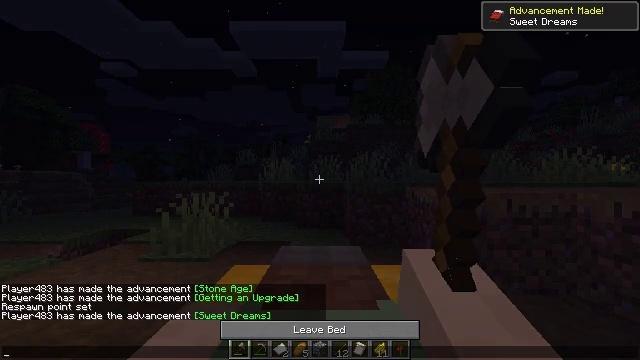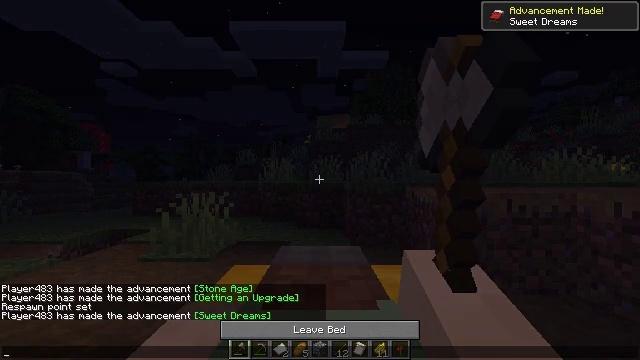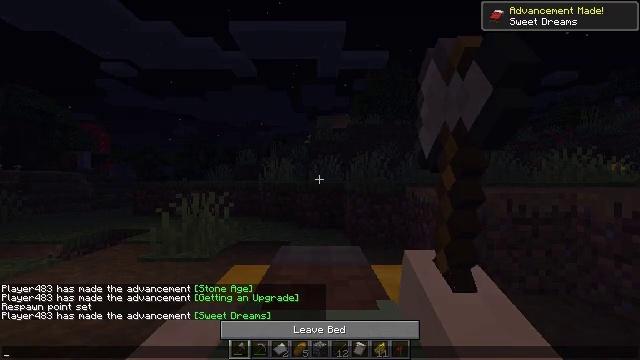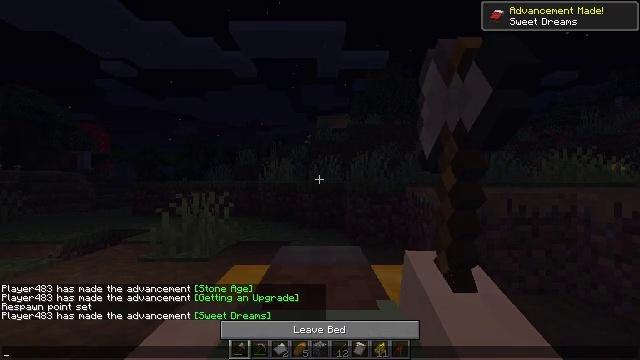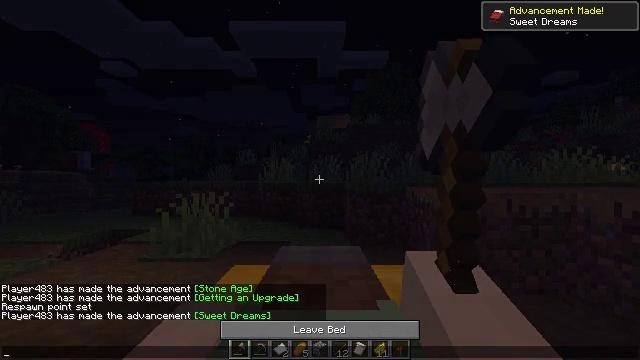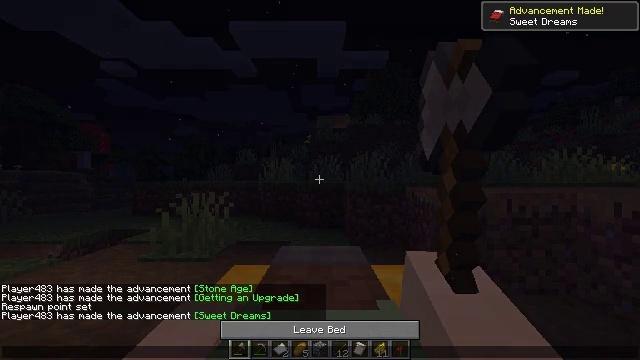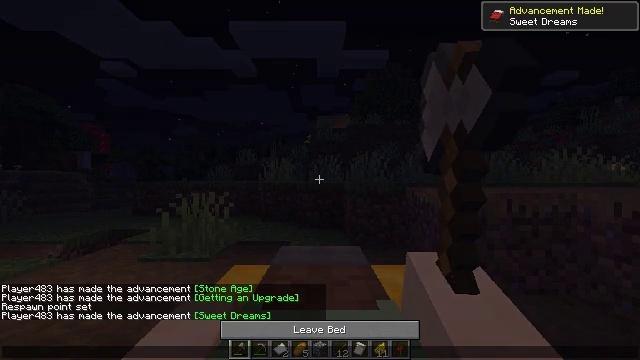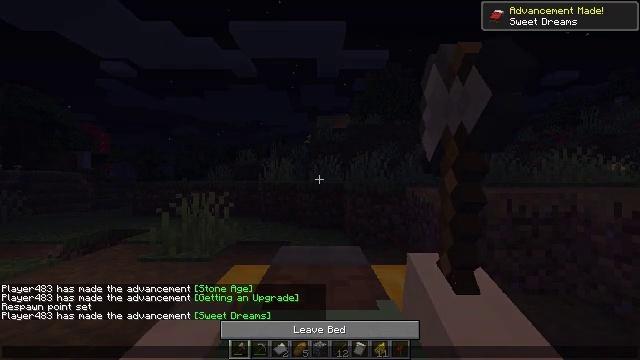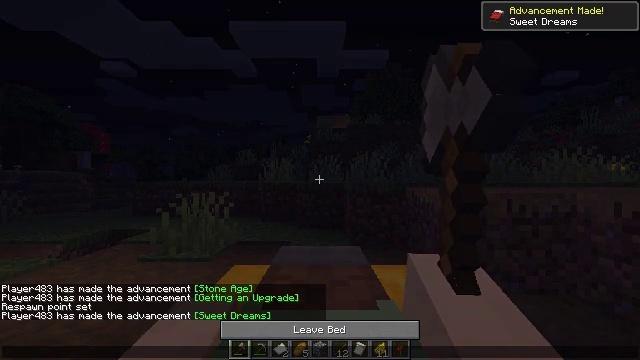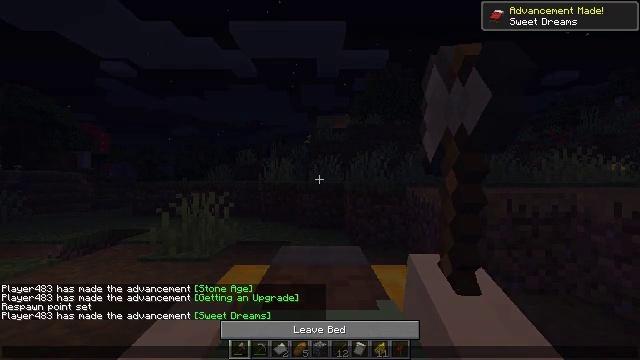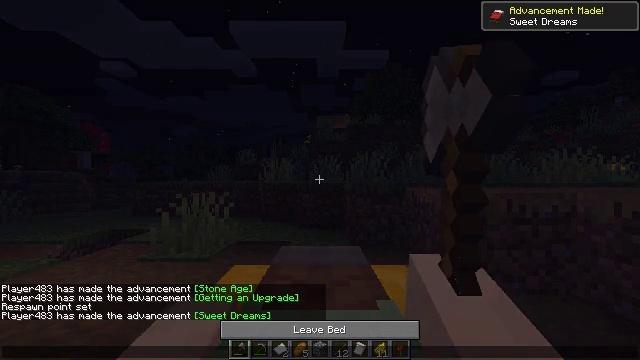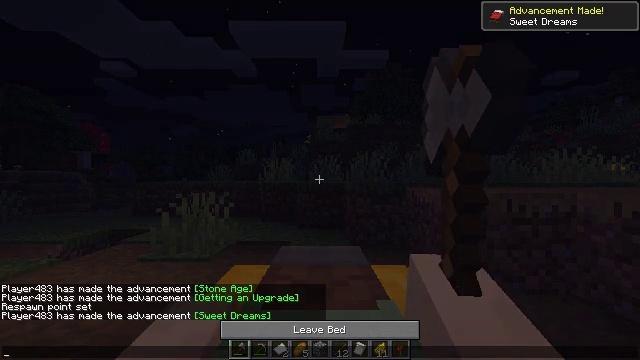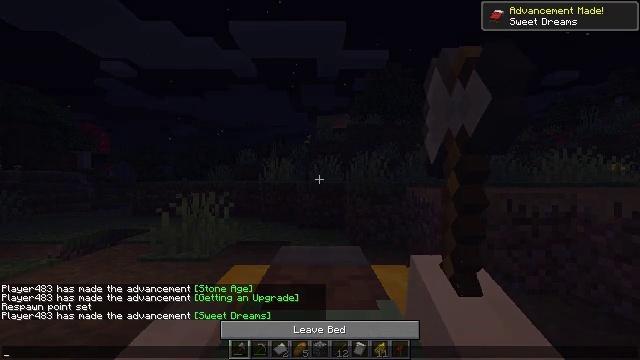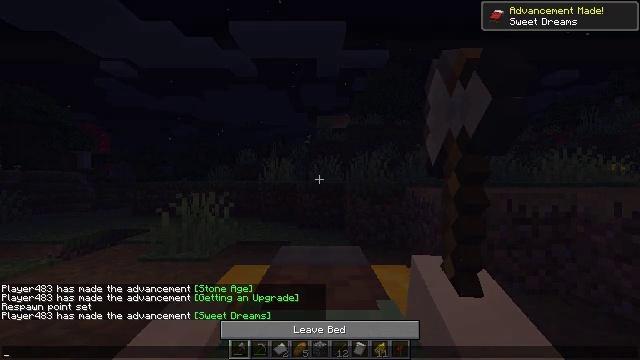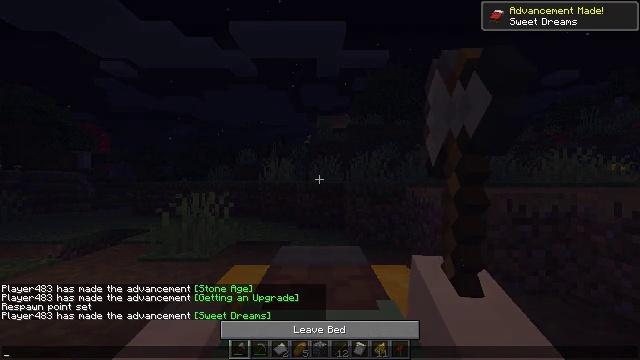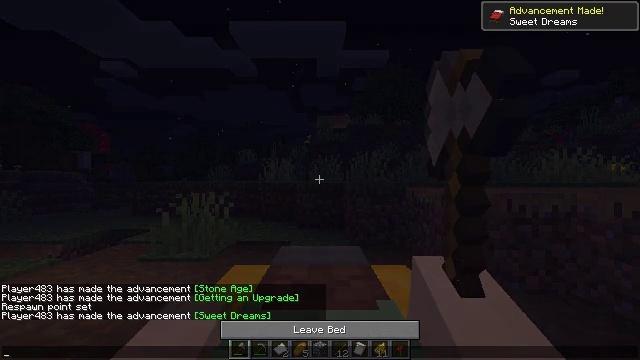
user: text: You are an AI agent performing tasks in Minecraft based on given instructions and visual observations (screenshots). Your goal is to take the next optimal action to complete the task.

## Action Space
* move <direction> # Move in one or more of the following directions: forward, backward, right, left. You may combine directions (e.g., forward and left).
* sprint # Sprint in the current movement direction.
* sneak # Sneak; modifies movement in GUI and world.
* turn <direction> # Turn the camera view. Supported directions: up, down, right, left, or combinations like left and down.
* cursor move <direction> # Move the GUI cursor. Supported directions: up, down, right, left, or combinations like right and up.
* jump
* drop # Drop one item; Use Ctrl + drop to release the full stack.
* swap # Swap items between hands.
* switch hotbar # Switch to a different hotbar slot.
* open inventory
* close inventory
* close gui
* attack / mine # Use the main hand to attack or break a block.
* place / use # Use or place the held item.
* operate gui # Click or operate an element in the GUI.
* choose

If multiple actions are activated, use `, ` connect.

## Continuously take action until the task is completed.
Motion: motion action
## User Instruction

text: Place planks and string in the crafting grid to make a loom.
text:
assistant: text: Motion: no_op
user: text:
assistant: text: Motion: no_op
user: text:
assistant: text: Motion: no_op
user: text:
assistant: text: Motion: no_op
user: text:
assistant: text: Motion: no_op
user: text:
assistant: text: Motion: no_op
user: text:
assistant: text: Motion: no_op
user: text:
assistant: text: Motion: no_op
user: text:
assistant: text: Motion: no_op
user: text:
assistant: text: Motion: no_op
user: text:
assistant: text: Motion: no_op
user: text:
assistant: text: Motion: no_op
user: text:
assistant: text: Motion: no_op
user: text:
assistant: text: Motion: no_op
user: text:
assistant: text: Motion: no_op
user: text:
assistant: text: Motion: no_op
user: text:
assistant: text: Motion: no_op
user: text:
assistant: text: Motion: no_op
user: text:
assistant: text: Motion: no_op
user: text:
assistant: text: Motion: no_op
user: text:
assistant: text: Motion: no_op
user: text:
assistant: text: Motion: no_op
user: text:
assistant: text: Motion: no_op
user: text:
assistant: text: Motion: no_op
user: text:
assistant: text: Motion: no_op
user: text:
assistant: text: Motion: no_op
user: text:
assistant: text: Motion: no_op
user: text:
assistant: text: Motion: no_op
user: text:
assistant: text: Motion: no_op
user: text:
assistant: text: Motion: no_op